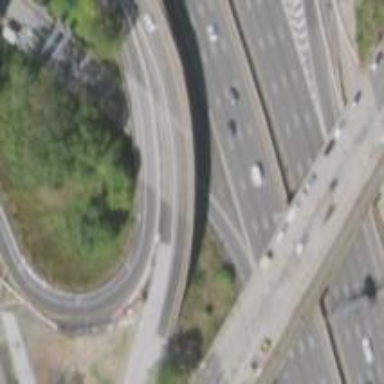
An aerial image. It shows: Asphalt motorway link.